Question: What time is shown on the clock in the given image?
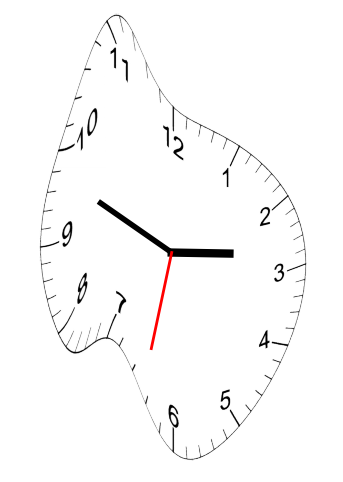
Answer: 02:48:32